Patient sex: M
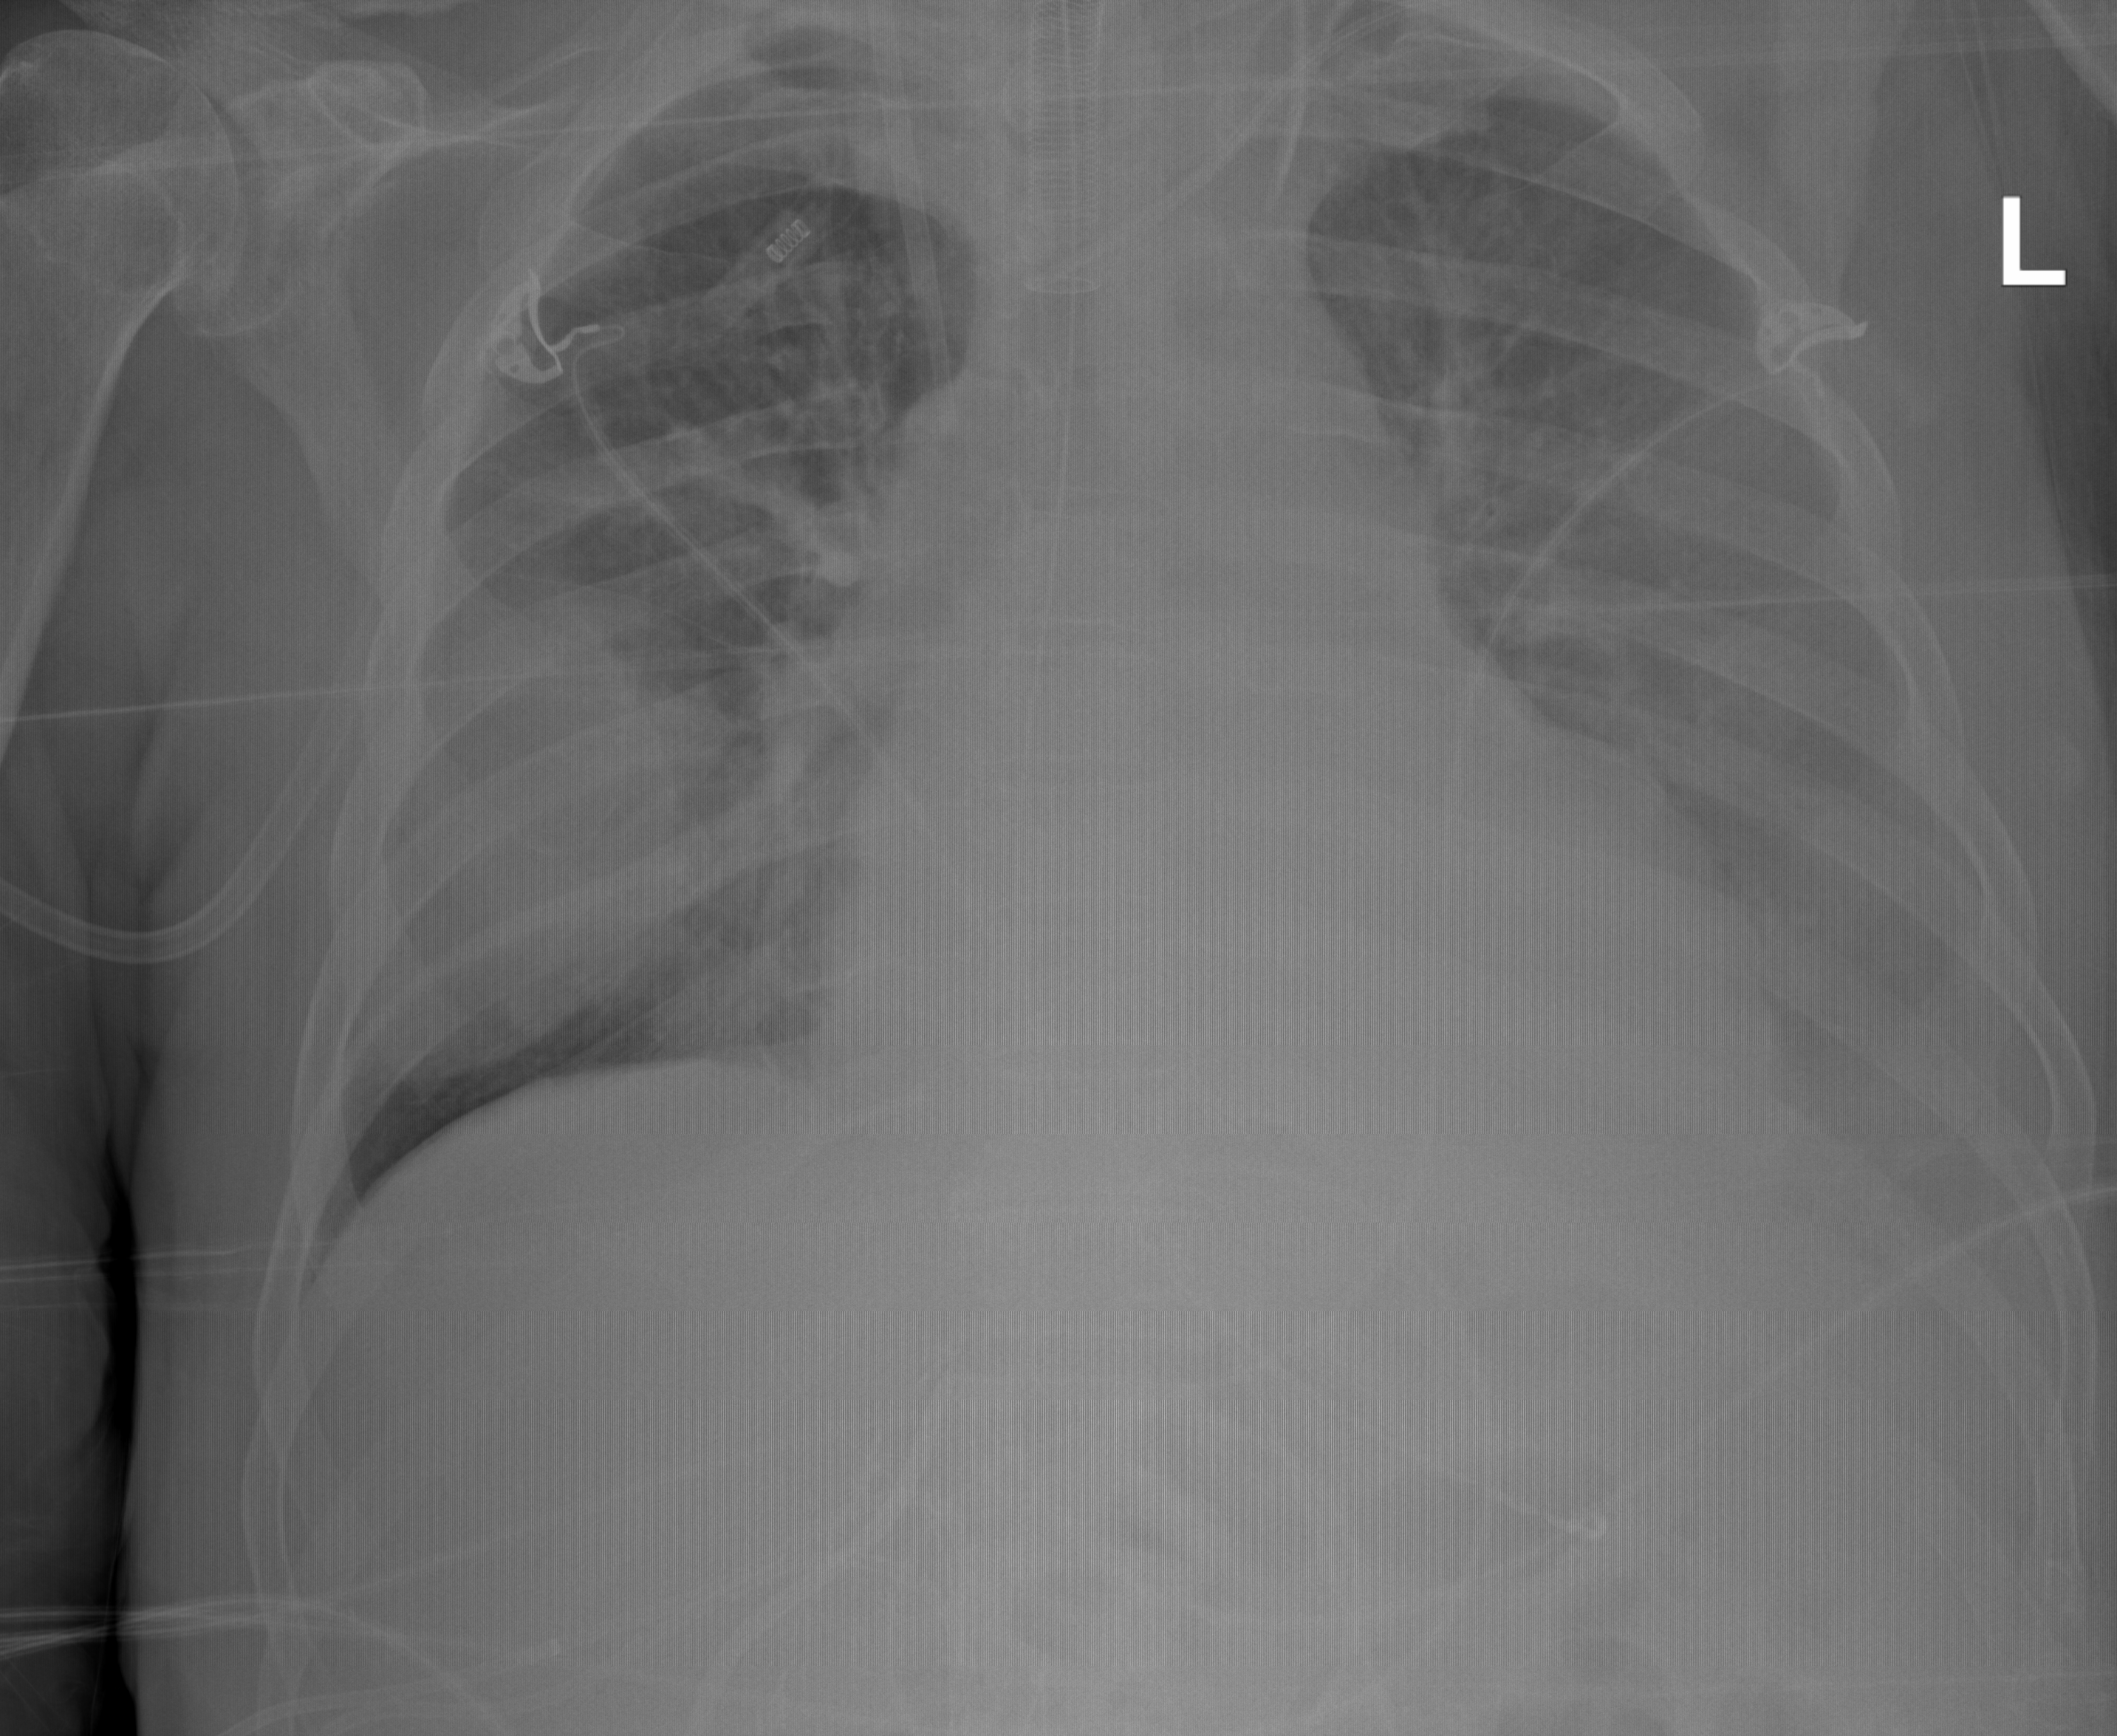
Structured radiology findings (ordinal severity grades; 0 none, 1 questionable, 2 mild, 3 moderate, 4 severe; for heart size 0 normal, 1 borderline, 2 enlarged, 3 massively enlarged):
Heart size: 2
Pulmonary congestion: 2
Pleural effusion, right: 3
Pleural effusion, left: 3
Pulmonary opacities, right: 2
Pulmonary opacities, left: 2
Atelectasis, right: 3
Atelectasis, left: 3